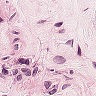
Metastatic tissue present: no